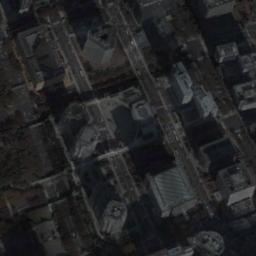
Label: commercial_area